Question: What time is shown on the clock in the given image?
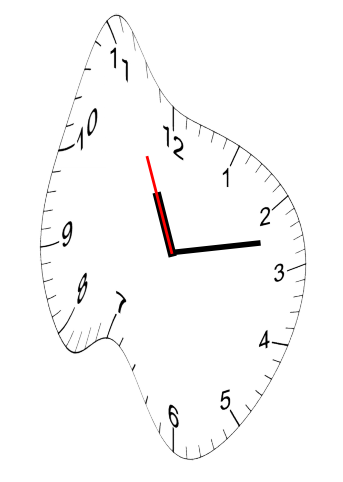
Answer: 11:12:56